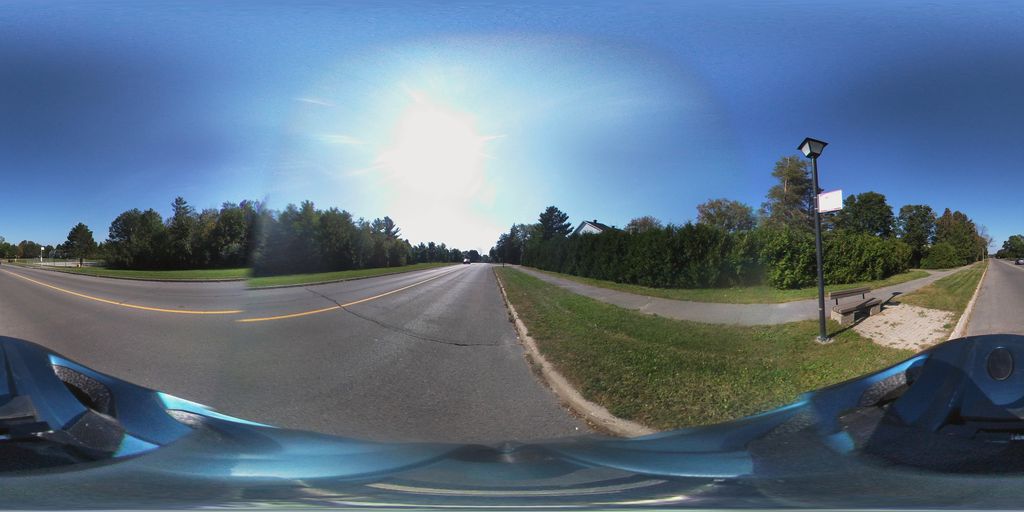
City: ottawa-gatineau